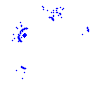
Particle: kaon